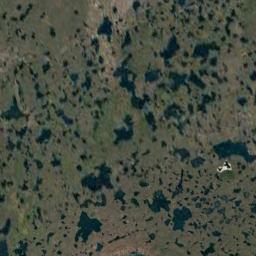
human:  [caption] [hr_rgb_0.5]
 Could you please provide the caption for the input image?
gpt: The wetland consists of bare land, Dry plants and green water .

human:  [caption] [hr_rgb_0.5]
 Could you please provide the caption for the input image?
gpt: There are many different areas of water surrounded by wetlands .

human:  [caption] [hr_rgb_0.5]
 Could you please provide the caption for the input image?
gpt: There is a large land mixed with green and brown in the river in a wetland .

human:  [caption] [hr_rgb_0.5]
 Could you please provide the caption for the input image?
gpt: There is a straight path through this wetland .

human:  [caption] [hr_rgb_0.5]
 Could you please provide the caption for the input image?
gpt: There are many water areas of different sizes on the wetland .